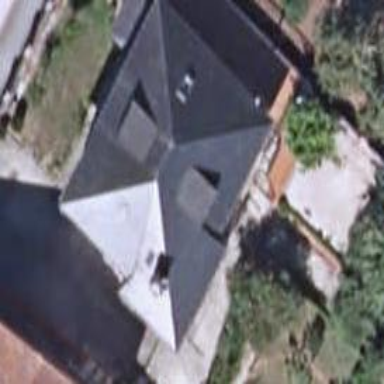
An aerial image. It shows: Simple house.